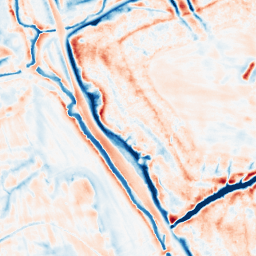
Category: edge_preserving
Decomposition family: bilateral
Decomposition parameters: d: 21
sigma_color: 100
sigma_space: 150
Upsampling method: cubic_mitchell
Upsampling parameters: scale: 2
Upsampling scale: 2